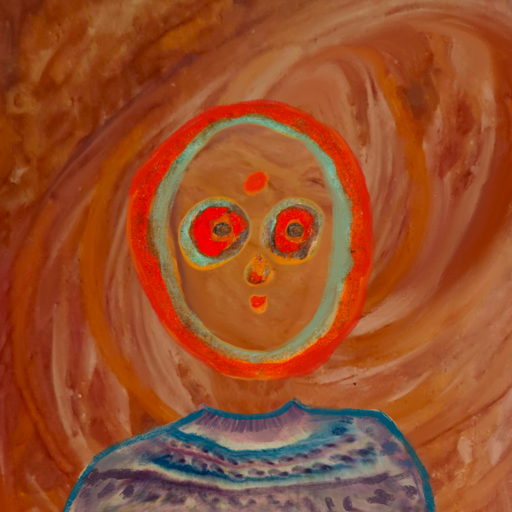
Background: Pious_Lady, Head And Neck Front: Pious_Lady, Face Front: Sisters, Bust: HillGirl, Hair Front: Sisters, Head Accessory: Blank, Second Necklace: Blank, Necklace: Blank, Baby: Blank